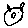
Label: cat